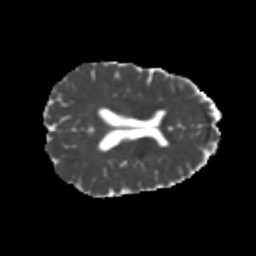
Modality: MD
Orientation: axial
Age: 22
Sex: female
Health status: healthy
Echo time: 0.074 s